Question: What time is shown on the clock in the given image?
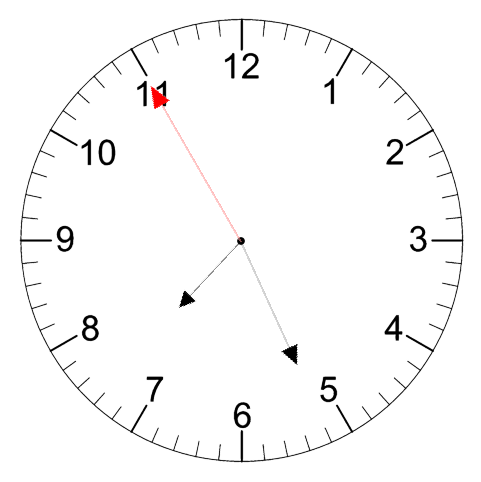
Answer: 07:25:55